Question: I am creating a clickonce installer for my wpf application from within Visual Studio 2013 Community edition. This application uses a localdb. It works fine on the target machines if I manually install sqlserver express 2014 LocalDB.
But I would like to include the installer for SQL Server Express 2014 LocalDB with my clickonce deployment.
When I open the prerequisites dialog, however, only SQL Server 2012 Express LocalDB is available (see image). I tried selecting '2012, but it is not compatible with the mdf file my installer drops into the data folder.
The question is: Is there a way to just drop the MSI file somewhere and make it work? Or will it be easier to stick with '2012?

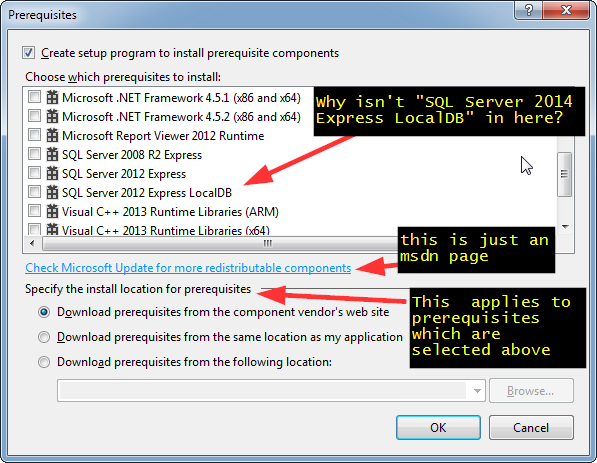
Answer: As I posted on the <URL> I created my own package as an official version doesn't exist. The package is basically just a copy of the 'SqlLocalDB2012' package updated to point to the new version of msi files to download.
I've put all the files for the boostrapper package on <URL> so people don't have to create the files themselves. There's two versions, one for the original release and one for the SP1 release. Following are the steps to create the original release version yourself:
1. Create a folder SqlLocalDB2014
2. Create an xml file in the folder called product.xml with the following contents: <?xml version="1.0" encoding="utf-8"?>
<Product xmlns="http://schemas.microsoft.com/developer/2004/01/bootstrapper" ProductCode="Microsoft.SqlServer.SqlLocalDB.12.0">
<InstallChecks>
<FileCheck
Property="sqllocaldbVersion"
FileName="sqlservr.exe"
SearchPath="Microsoft SQL ServerP\LocalDB\Binn"
SpecialFolder="ProgramFilesFolder"
/>
</InstallChecks>
<PackageFiles CopyAllPackageFiles="false">
<PackageFile
Name="x86\sqllocaldb.msi"
HomeSite="sqllocaldb_32"
PublicKey="3082010A0282010100E57C2F2D0CA9EC7AA834E04C3F7F490E0DB615AD1913DE528A26991571A962270737A5833082626C0BA3FD060D171406E6E0ADCC95960A205AA296E1E057303C5D629BC55D890CD034DFD9D8FA35EF11238BC0F9EB4AF439DA2F7110EB11B32C37A370E886173EEF2A46D08EC7B94800A137F1C7C8E7D21E6B4A2AF2C64C1D709F7CC368428E3CED811A52E33E32943D7E18F19BE44B5C11E4D6C3851E6C033073BCC9A8017D9DADD1F573F05B1A7B2F1F8B32BEB38EB53BD9F7FFF35FB3137C139357B8A05E359883A13434F2C5049FB9FE46170C91DFEF0F55F6ECCC39C96165A129EEBE11371BB76E4255C9CC35D152B303709C98349E2936A917195F0BBF0203010001"
/>
<PackageFile
Name="x64\sqllocaldb.msi"
HomeSite="sqllocaldb_64"
PublicKey="3082010A0282010100E57C2F2D0CA9EC7AA834E04C3F7F490E0DB615AD1913DE528A26991571A962270737A5833082626C0BA3FD060D171406E6E0ADCC95960A205AA296E1E057303C5D629BC55D890CD034DFD9D8FA35EF11238BC0F9EB4AF439DA2F7110EB11B32C37A370E886173EEF2A46D08EC7B94800A137F1C7C8E7D21E6B4A2AF2C64C1D709F7CC368428E3CED811A52E33E32943D7E18F19BE44B5C11E4D6C3851E6C033073BCC9A8017D9DADD1F573F05B1A7B2F1F8B32BEB38EB53BD9F7FFF35FB3137C139357B8A05E359883A13434F2C5049FB9FE46170C91DFEF0F55F6ECCC39C96165A129EEBE11371BB76E4255C9CC35D152B303709C98349E2936A917195F0BBF0203010001"
/>
</PackageFiles>
<Commands Reboot="Defer">
<Command PackageFile="x86\sqllocaldb.msi" Arguments="IACCEPTSQLLOCALDBLICENSETERMS=YES" EstimatedInstallSeconds="90">
<InstallConditions>
<FailIf Property="VersionNT" Compare="ValueNotExists" String="InvalidPlatformOS" />
<FailIf Property="VersionNT" Compare="VersionLessThan" Value="6.0.1" String="InvalidPlatformOS" />
<FailIf Property="AdminUser" Compare="ValueEqualTo" Value="false" String="AdminRequired" />
<BypassIf Property="ProcessorArchitecture" Compare="ValueNotEqualTo" Value="Intel" />
<BypassIf Property="sqllocaldbVersion" Compare="VersionGreaterThanOrEqualTo" Value="<PHONE>.8" />
</InstallConditions>
<ExitCodes>
<ExitCode Value="0" Result="Success" />
<ExitCode Value="1641" Result="SuccessReboot" />
<ExitCode Value="3010" Result="SuccessReboot" />
<DefaultExitCode Result="Fail" String="GeneralFailure" FormatMessageFromSystem="true" />
</ExitCodes>
</Command>
<Command PackageFile="x64\sqllocaldb.msi" Arguments="IACCEPTSQLLOCALDBLICENSETERMS=YES" EstimatedInstallSeconds="90">
<InstallConditions>
<BypassIf Property="ProcessorArchitecture" Compare="ValueNotEqualTo" Value="amd64" />
<BypassIf Property="sqllocaldbVersion" Compare="VersionGreaterThanOrEqualTo" Value="<PHONE>.8" />
</InstallConditions>
<ExitCodes>
<ExitCode Value="0" Result="Success" />
<ExitCode Value="1641" Result="SuccessReboot" />
<ExitCode Value="3010" Result="SuccessReboot" />
<DefaultExitCode Result="Fail" String="GeneralFailure" FormatMessageFromSystem="true" />
</ExitCodes>
</Command>
</Commands>
</Product>
3. Within the folder create another folder called en and create another xml file called package.xml <?xml version="1.0" encoding="utf-8"?>
<Package Name="DisplayName" LicenseAgreement="Eula.txt" Culture="Culture" xmlns="http://schemas.microsoft.com/developer/2004/01/bootstrapper">
<PackageFiles>
<PackageFile Name="Eula.txt" />
</PackageFiles>
<Strings>
<String Name="Culture">en</String>
<String Name="DisplayName">SQL Server 2014 Express LocalDB</String>
<String Name="sqllocaldb_32">http://download.microsoft.com/download/E/A/E/EAE6F7FC-767A-4038-A954-49B8B05D04EB/LocalDB%2032BIT/SqlLocalDB.msi</String>
<String Name="sqllocaldb_64">http://download.microsoft.com/download/E/A/E/EAE6F7FC-767A-4038-A954-49B8B05D04EB/LocalDB%2064BIT/SqlLocalDB.msi</String>
<String Name="AdminRequired">You do not have the permissions required to install SQL Server 2014 Express LocalDB. Please contact your administrator.</String>
<String Name="GeneralFailure">An error occurred attempting to install SQL Server 2014 Express LocalDB.</String>
<String Name="InvalidPlatformOS">The current operating system version does not support SQL Server 2014 Express LocalDB.</String>
<String Name="InvalidPlatformOSServicePack">The current operating system does not meet Service Pack level requirements for SQL Server 2014 Express LocalDB. Install the most recent Service Pack from the Microsoft download center at http://www.microsoft.com/downloads before continuing setup.</String>
</Strings>
</Package>
4. Copy the C:\Program Files\Microsoft SQL ServerP\License Terms\License_SqlLocalDB_1033.txt file into the en folder and rename it to eula.txt.
5. To install the package copy the folder SqlLocalDB2014 to where your other bootstrapper packages are located e.g. C:\Program Files (x86)\Microsoft SDKs\Windows8.1A\Bootstrapper\Packages
6. You should now be able to use the package from Visual Studio, however if you wish to have the component installed from the same location as your application then you'll need to download the two sqllocaldb.msi files specified in the package.xml file and put them in x86 and x64 folders inside the SqlLocalDb2014 folder.
7. Lastly, this package is only for English but you may support multiple languages by adding folders for each language with package.xml and eula.txt files.